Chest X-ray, AP view. Patient: 19 years old, sex M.
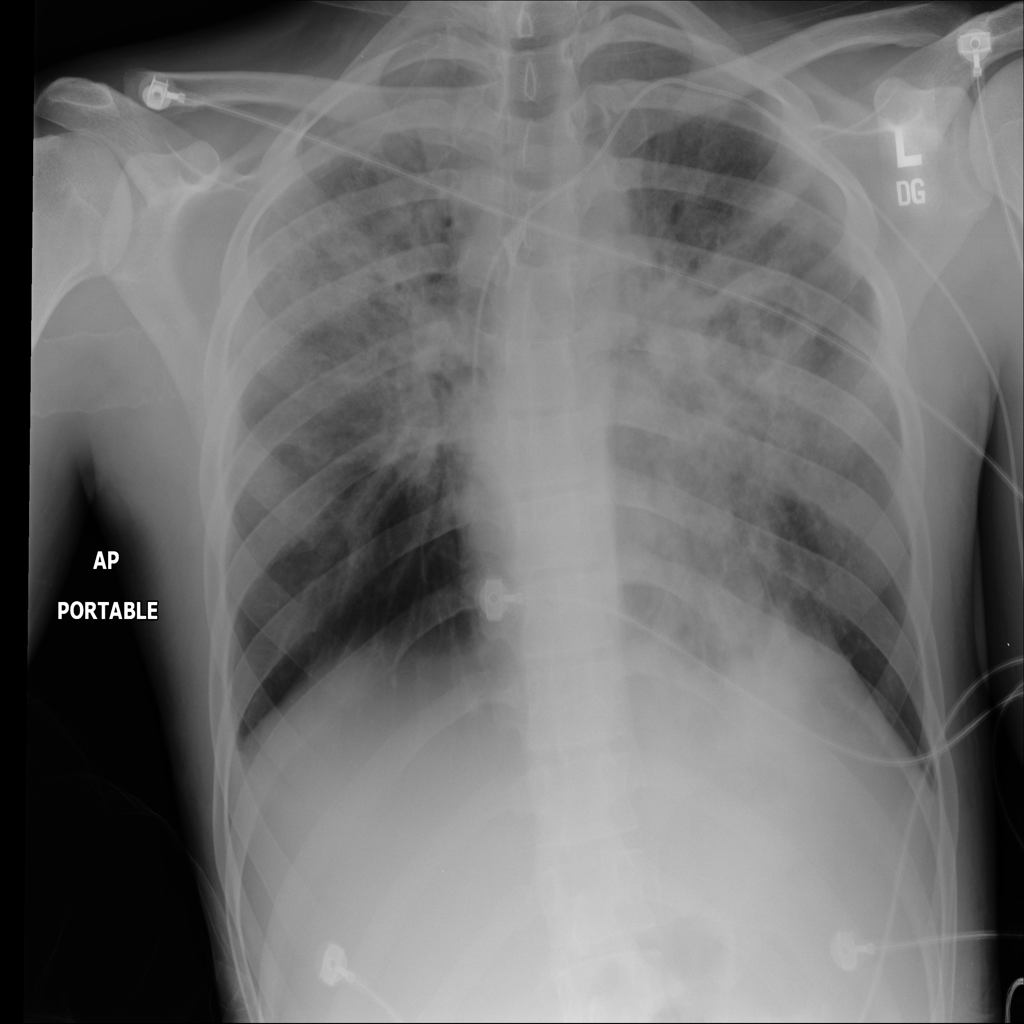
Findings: No Finding